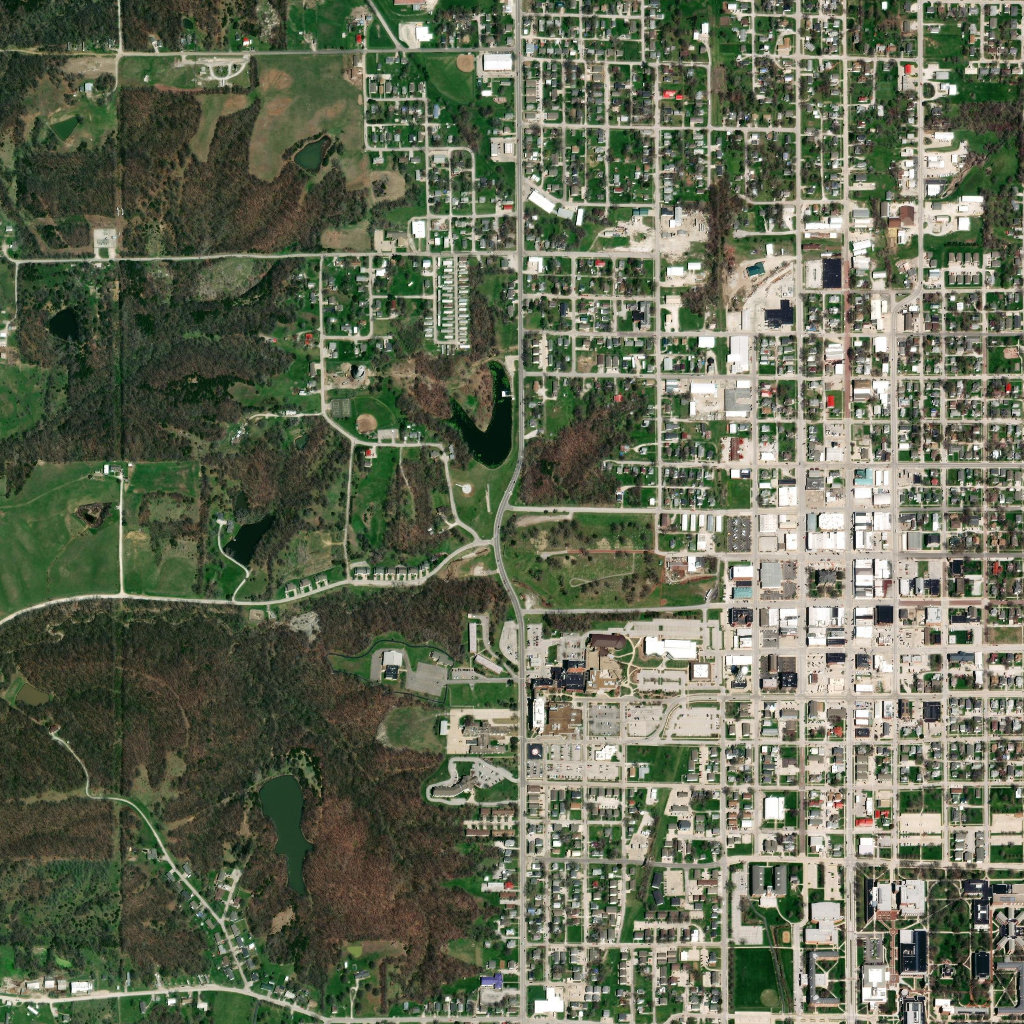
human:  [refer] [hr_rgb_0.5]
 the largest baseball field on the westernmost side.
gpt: <box>[[34, 38, 38, 42, 0]]</box>